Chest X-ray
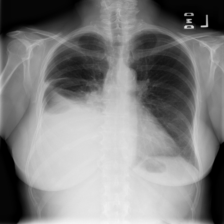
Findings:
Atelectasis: positive
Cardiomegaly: negative
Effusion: positive
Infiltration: negative
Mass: negative
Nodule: negative
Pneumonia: negative
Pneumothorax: negative
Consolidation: negative
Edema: negative
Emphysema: negative
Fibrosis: negative
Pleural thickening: negative
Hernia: negative